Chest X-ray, AP view. Patient: 54 years old, sex F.
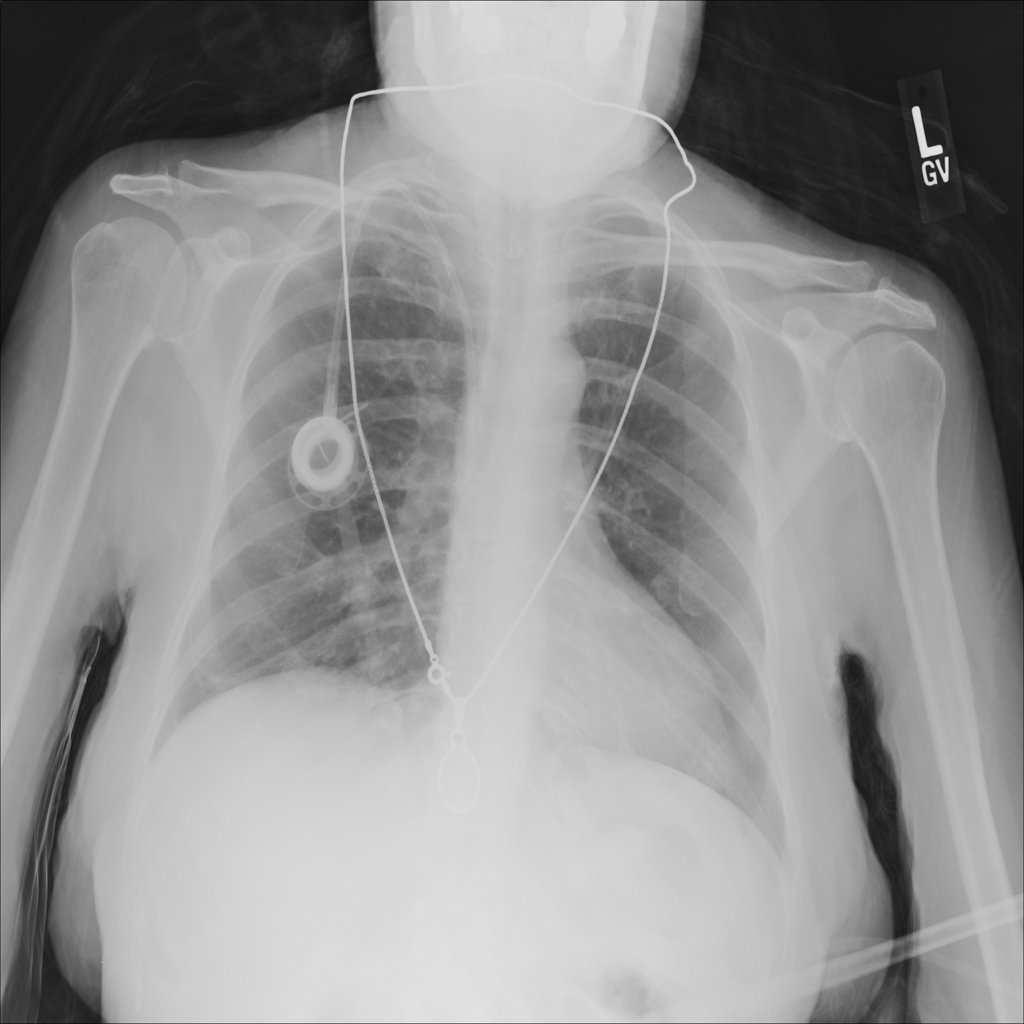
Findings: No Finding